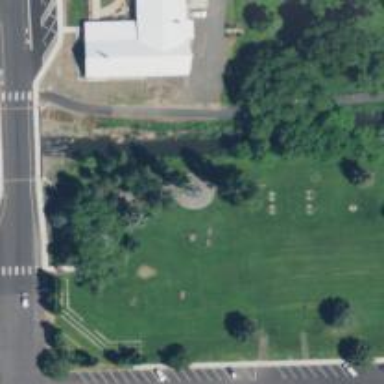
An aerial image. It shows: Memorial site with historic significance.